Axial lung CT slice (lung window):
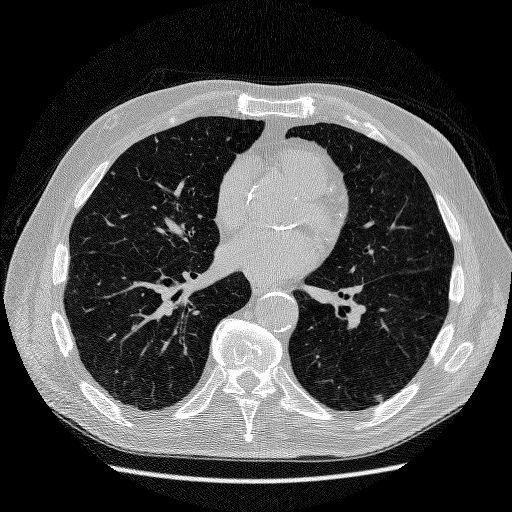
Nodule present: yes
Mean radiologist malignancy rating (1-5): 2.75